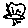
Label: bird